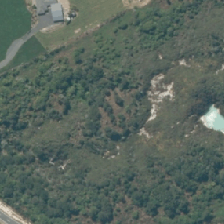
Land cover: manuka_kanuka